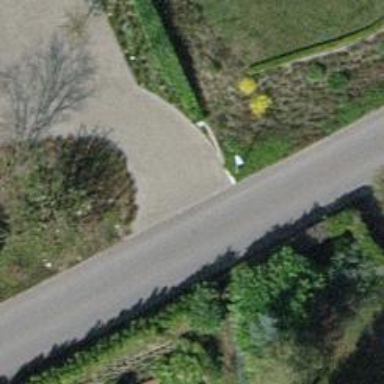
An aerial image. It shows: Hedge acting as barrier.